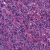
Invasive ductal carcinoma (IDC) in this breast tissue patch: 1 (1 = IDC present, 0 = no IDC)